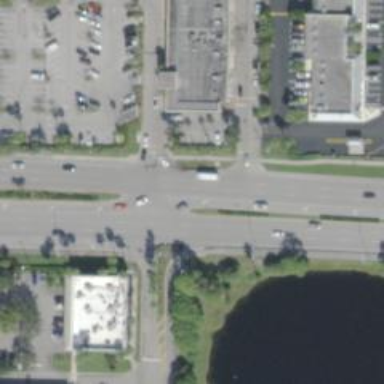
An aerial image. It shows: Asphalt road with primary link designation.